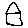
Label: house